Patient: sex F, age 62
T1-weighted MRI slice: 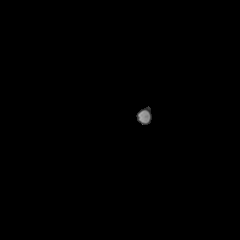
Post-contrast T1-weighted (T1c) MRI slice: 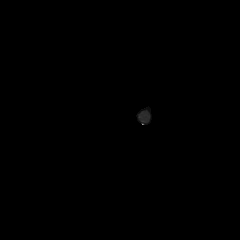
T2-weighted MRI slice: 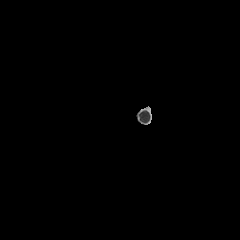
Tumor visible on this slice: no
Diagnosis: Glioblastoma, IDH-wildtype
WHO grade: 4